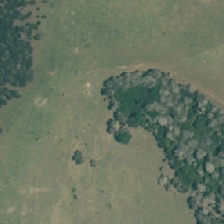
Land cover: broadleaved_indigenous_hardwood